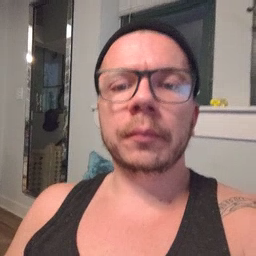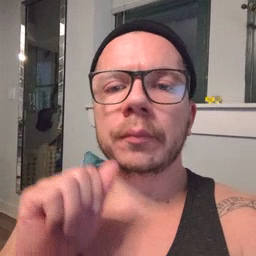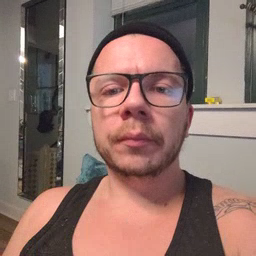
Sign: aunt